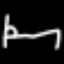
Label: bed